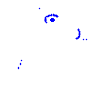
Particle: proton